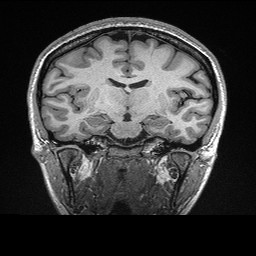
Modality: T1w
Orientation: sagittal
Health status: healthy
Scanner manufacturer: siemens
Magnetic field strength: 3 T
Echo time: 0.00298 s